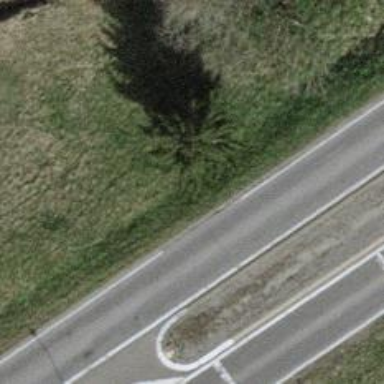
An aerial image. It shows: Evergreen tree with needle-leaved leaves.